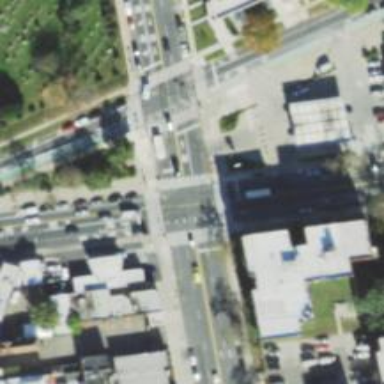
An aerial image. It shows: Footway with asphalt surface and zebra crossing.